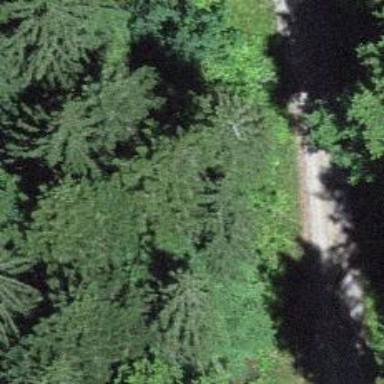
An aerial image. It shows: Culvert tunnel.